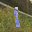
Label: 1